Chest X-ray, PA view. Patient: 42 years old, sex M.
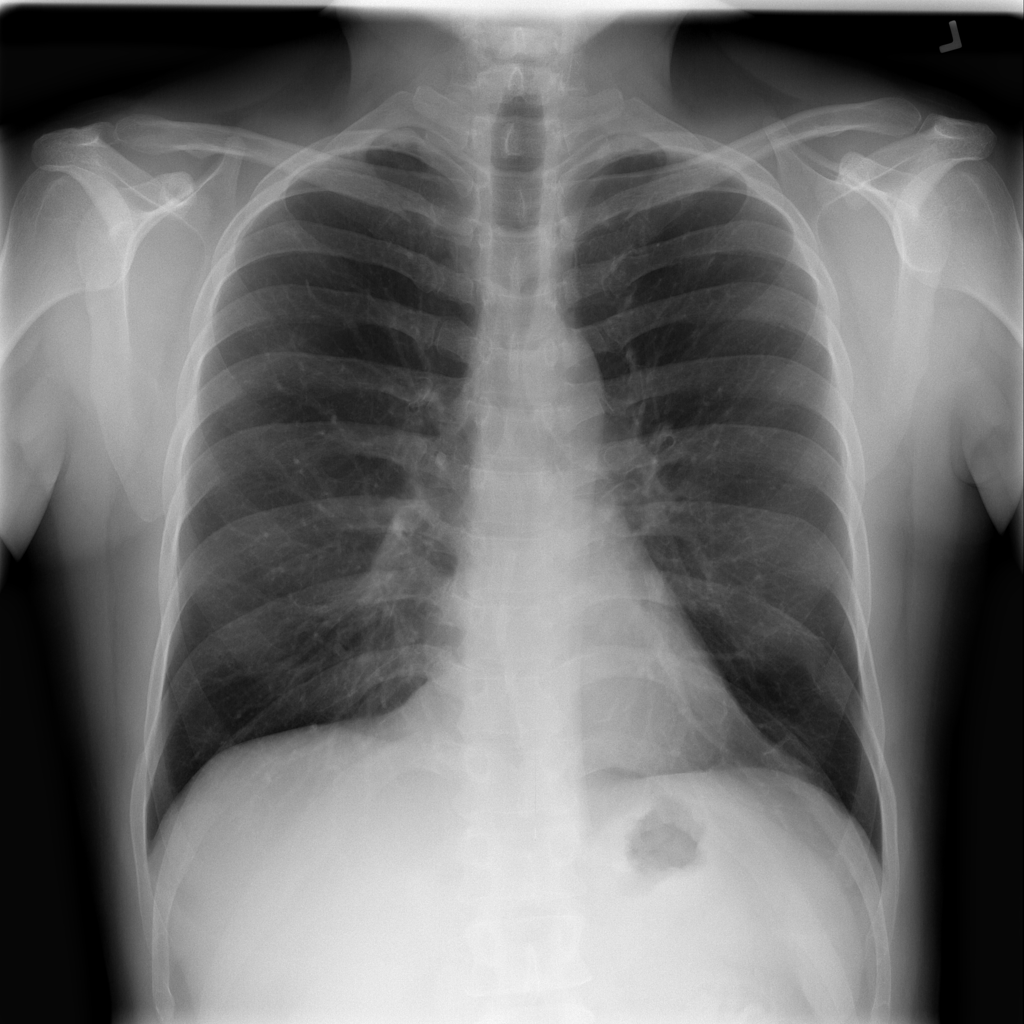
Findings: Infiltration